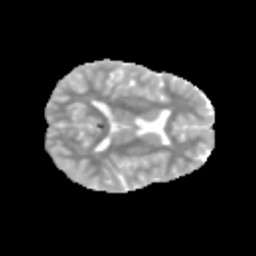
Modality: MD
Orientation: axial
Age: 13
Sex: female
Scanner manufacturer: siemens
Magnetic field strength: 3 T
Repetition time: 3.8 s
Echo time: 0.07 s